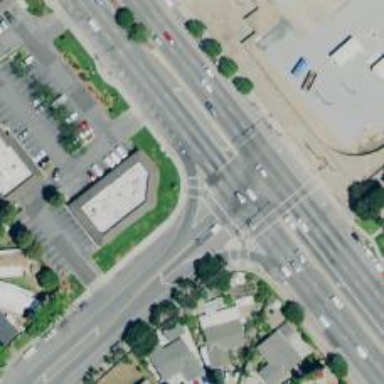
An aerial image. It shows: Primary link highway with separate asphalt sidewalk.